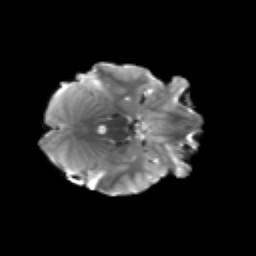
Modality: T2w
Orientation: axial
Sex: female
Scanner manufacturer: siemens
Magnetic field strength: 3 T
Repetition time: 5 s
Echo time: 0.071 s